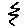
Label: zigzag